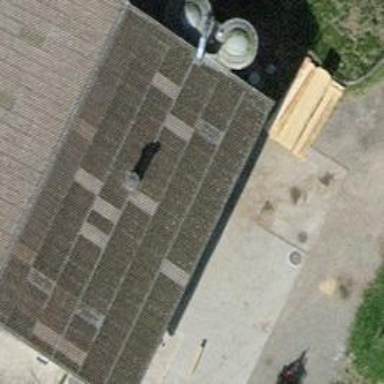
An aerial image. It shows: Farm shop.